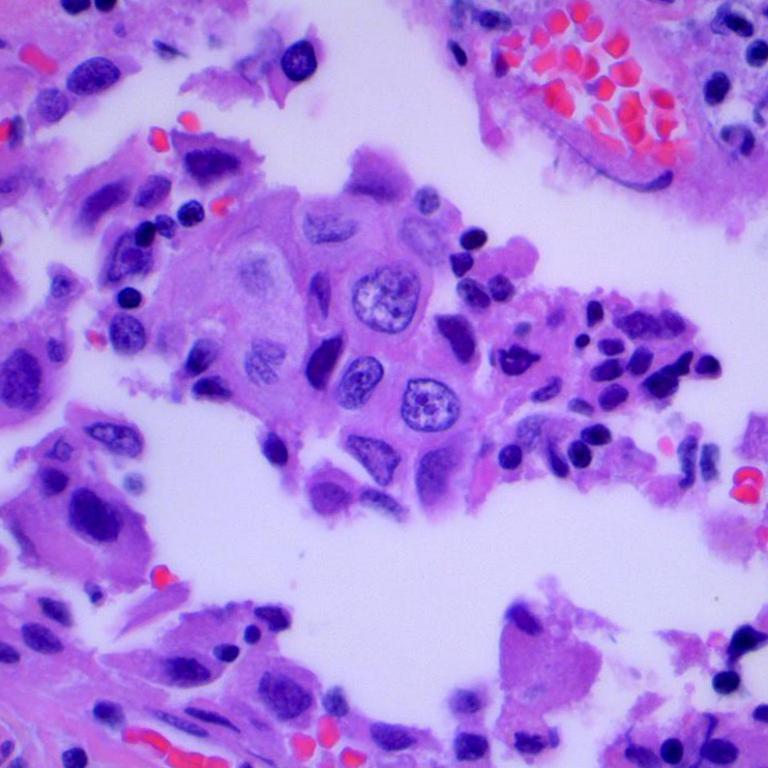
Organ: lung
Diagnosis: adenocarcinomas